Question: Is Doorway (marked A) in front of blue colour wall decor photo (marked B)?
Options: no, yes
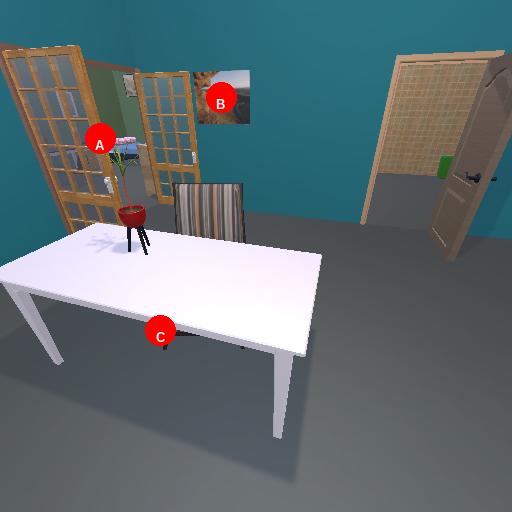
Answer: no